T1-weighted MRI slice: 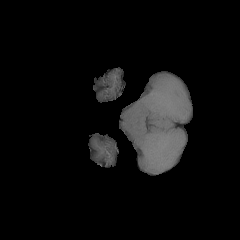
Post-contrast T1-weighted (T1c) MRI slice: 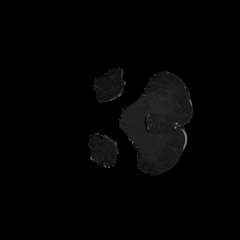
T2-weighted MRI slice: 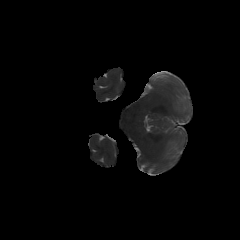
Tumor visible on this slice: no